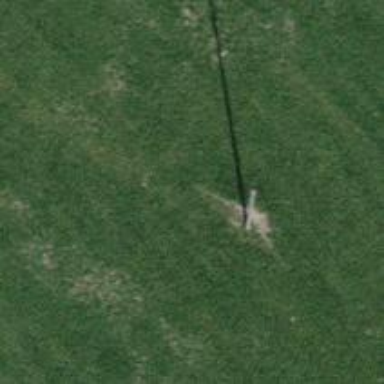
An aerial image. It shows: Power pole.